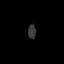
Tissue: prostate
Cell type: T cells
Senescence score: 0.3178
Nuclear area (px): 109
Mean DAPI intensity: 55.165